Question: I'm getting a list of data from an external API and when I'm doing the setValues() it deliver an error:
The number of rows in the data does not match the number of rows in the range. The data has 1 but the range has 365. (line 59, file "Extra_queries")
I've tried deleting the length of the columns on set values and also changing the order.
I think the array is not well built. I think this array is being set for columns and not for rows?
Range expected is on Row 3, column 16 until the end of data.
'''
function getComments(doc){
var basicMetadata = getDeliveryBasicMetadata()
var ordersId = doc.getRange("C3:C").getValues();
var last_row = ordersId.filter(String).length;
var range = doc.getRange(3,16,last_row,1);
var comments = [];
for (var i = 3; i <= last_row; ++i){
var orderIndex = i-3
var comment = lookForComments(ordersId[orderIndex],basicMetadata);
comments.push(comment);
}
var setValuesLenght = last_row - 2 //as we start on row 3 to align Last_row with lenght of the comments Array. Now both 365
doc.getRange(3,16,setValuesLenght,1).setValues([comments]);
}
'''
Here you can see the array that is built with comments.(lots of "" because this is a test)

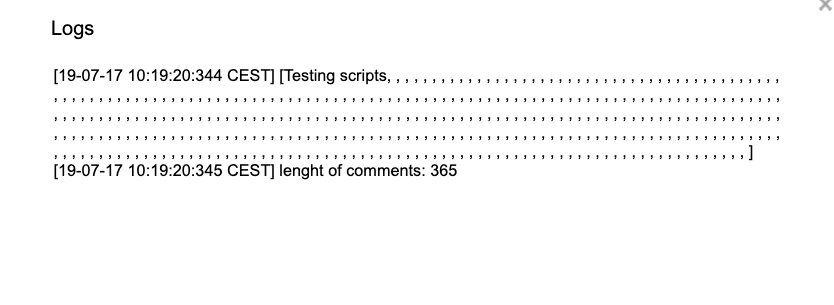
Answer: I've found the solution doing the loop explained on: <URL>
Thank you ross for your help!
See working code:
'''
function getComments(doc){
var basicMetadata = getDeliveryBasicMetadata()
var ordersId = doc.getRange("C3:C").getValues();
var last_row = ordersId.filter(String).length;
var comments =[]
for each (order in ordersId){
comments.push(lookForComments(order,basicMetadata));
}
writeArrayToColumn(comments, doc)
}
function writeArrayToColumn(array, mainSheet) {
var newArray = array.map(function (el) {
return [el];
});
mainSheet.getRange(3,16,newArray.length,1).setValues(newArray);
}
'''